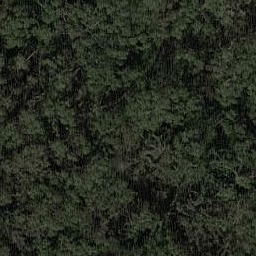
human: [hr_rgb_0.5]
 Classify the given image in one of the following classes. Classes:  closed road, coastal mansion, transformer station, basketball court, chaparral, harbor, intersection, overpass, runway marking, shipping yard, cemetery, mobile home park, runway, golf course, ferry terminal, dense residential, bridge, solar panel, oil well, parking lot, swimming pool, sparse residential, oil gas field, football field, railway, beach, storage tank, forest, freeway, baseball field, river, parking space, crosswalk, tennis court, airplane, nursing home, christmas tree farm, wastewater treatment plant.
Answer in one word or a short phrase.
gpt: forest